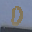
Label: 0